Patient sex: F
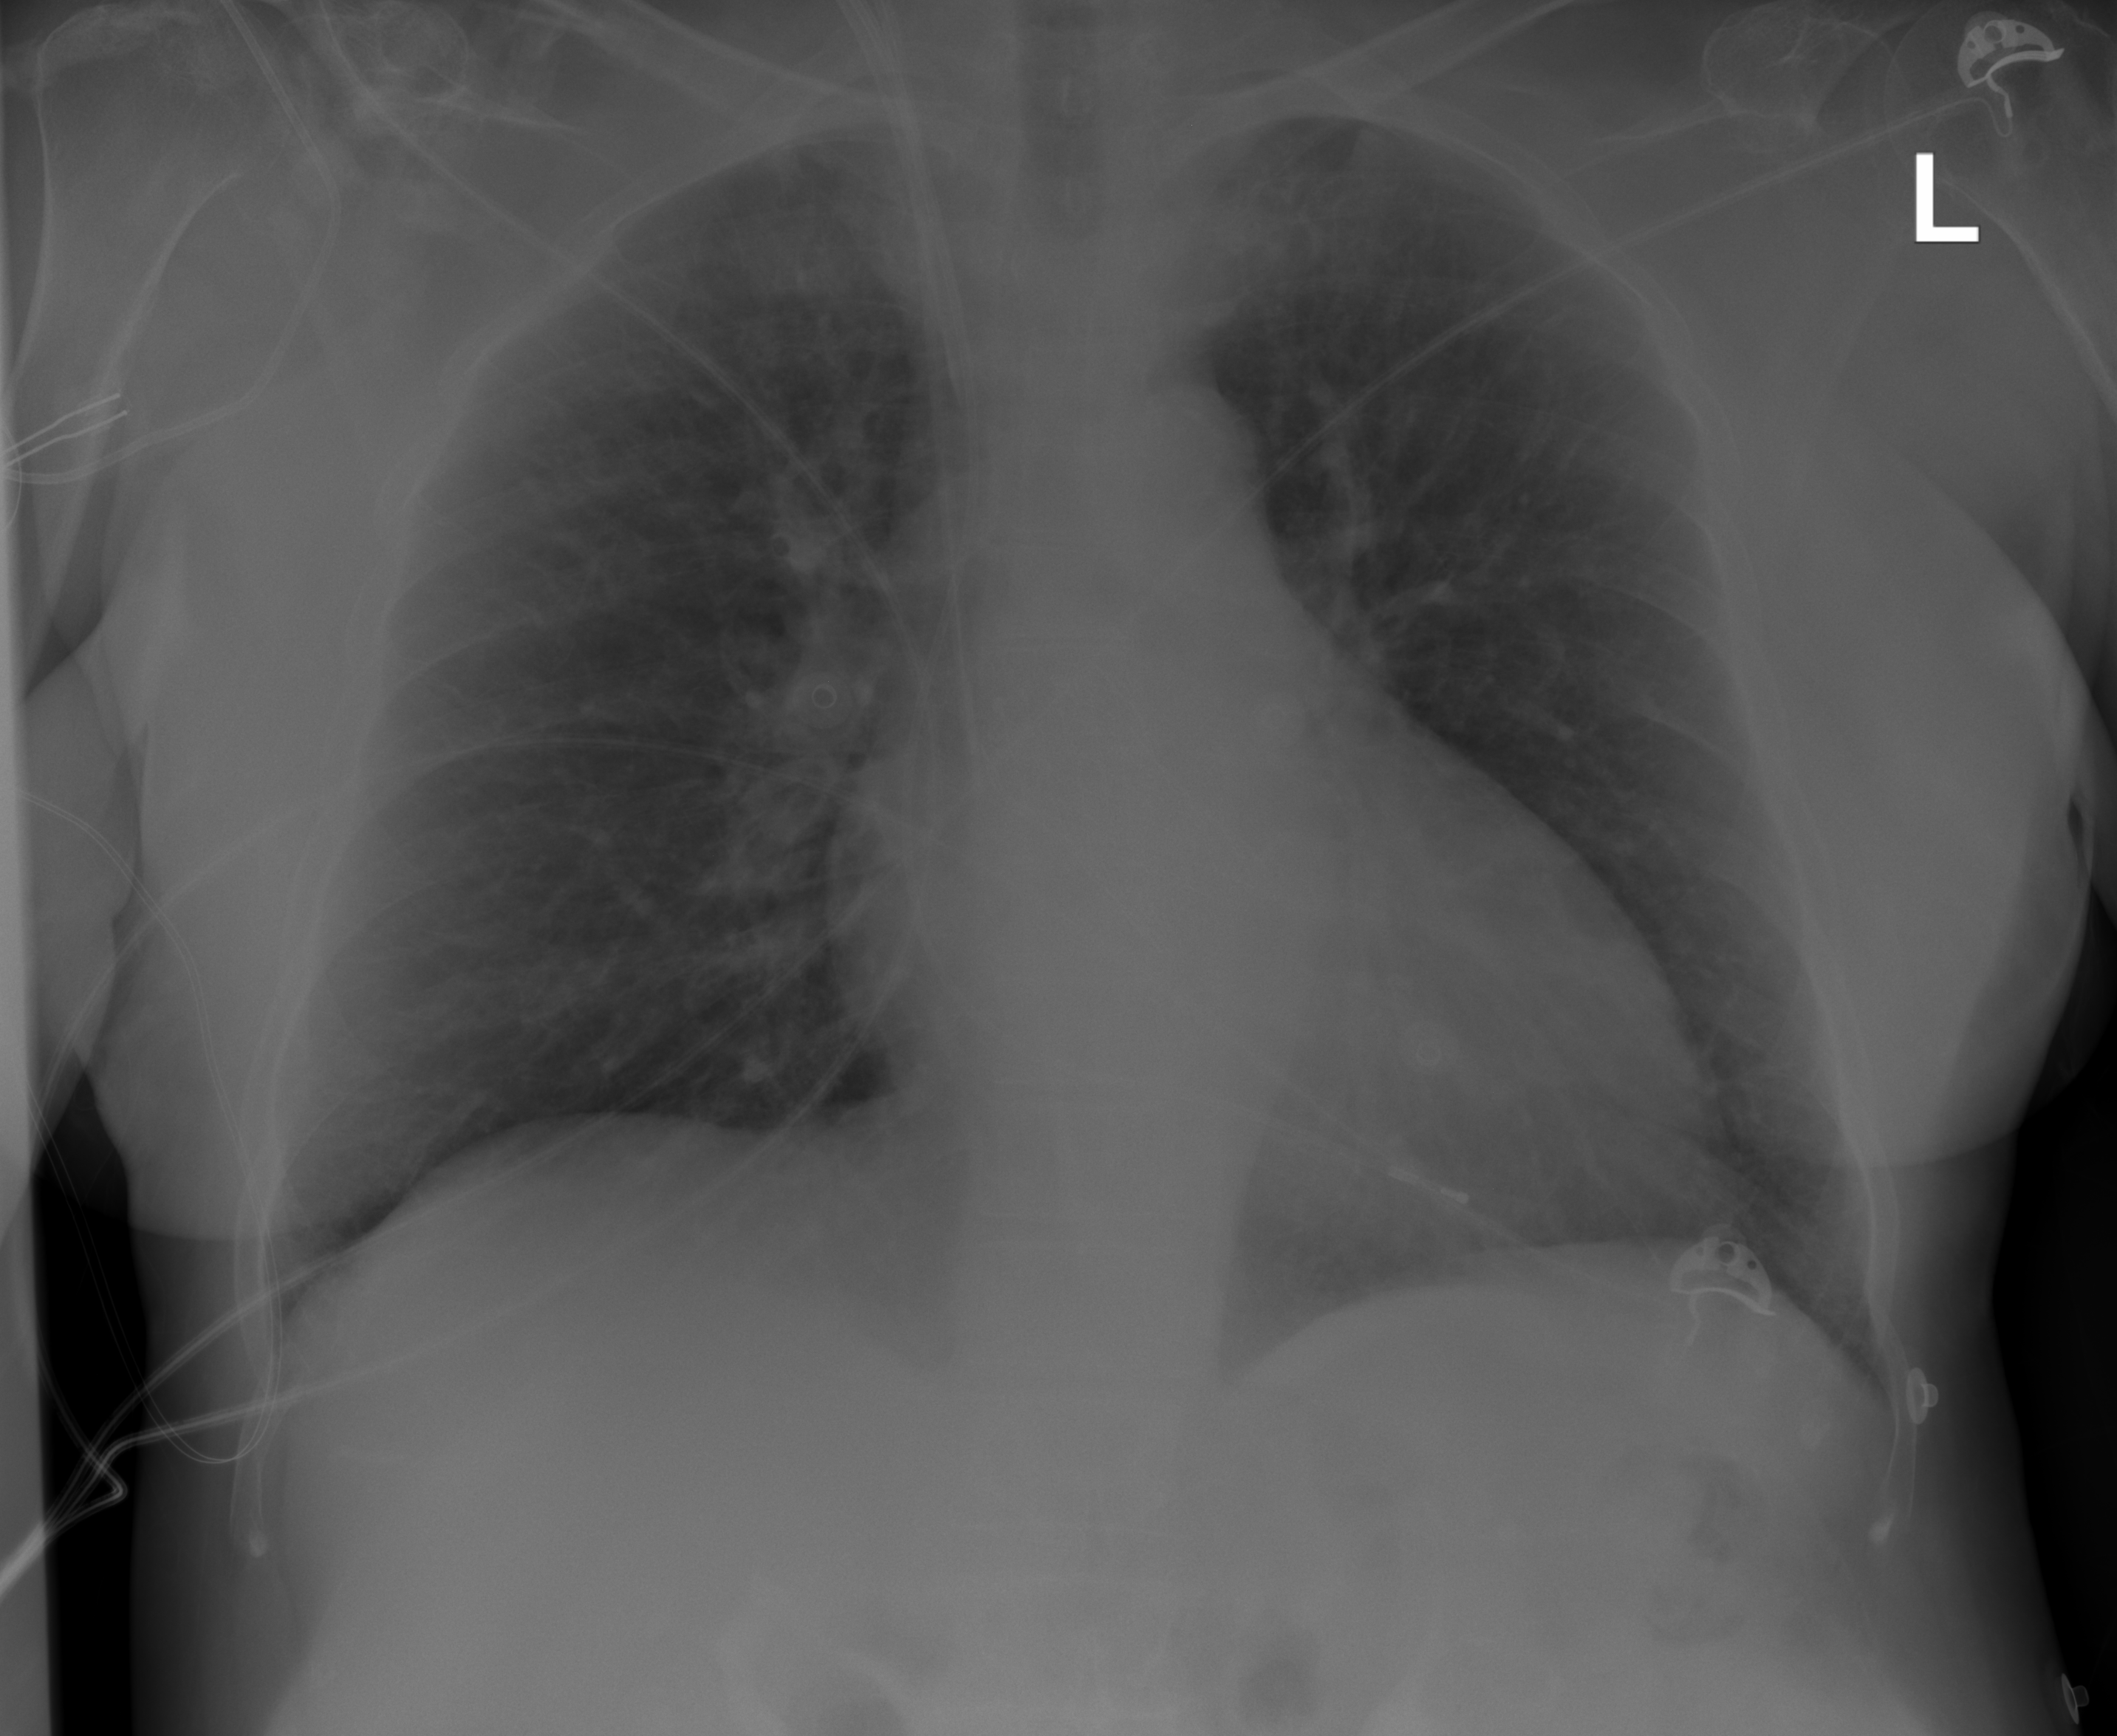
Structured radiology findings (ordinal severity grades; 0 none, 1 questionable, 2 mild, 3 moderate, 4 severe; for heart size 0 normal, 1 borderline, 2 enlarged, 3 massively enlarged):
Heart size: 0
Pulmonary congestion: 2
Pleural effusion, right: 0
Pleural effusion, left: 0
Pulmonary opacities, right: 0
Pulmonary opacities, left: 0
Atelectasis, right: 0
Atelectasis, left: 0